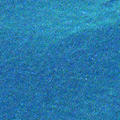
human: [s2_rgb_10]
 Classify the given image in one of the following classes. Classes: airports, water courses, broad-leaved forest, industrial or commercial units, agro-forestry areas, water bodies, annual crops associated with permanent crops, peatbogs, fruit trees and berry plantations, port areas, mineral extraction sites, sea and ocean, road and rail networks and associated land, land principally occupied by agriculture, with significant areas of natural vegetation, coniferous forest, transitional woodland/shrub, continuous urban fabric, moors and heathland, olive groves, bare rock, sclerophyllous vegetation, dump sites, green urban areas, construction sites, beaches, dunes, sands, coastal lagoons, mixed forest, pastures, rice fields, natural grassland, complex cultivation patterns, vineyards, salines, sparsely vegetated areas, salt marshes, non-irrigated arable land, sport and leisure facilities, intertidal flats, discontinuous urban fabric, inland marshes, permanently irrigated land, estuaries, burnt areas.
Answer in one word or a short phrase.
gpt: sea and ocean